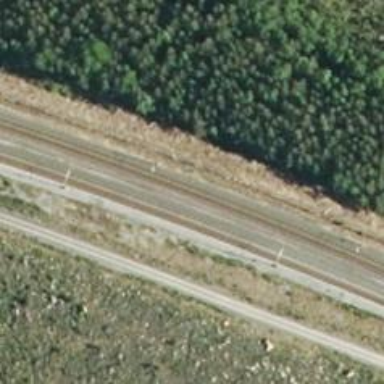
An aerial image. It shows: Railway track with continuous electrified contact line.